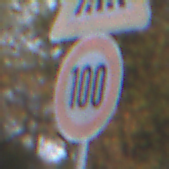
Verkehrszeichen: Geschwindigkeit100
Zusatzzeichen oben: FussgaengerueberwegLinks
Umgebung: Outdoor, Urban
Tageszeit: MorningAfternoon
Wetter: Overcast
Licht: Natural
Jahreszeit: NotSpecified
Kontrast: LowContrast